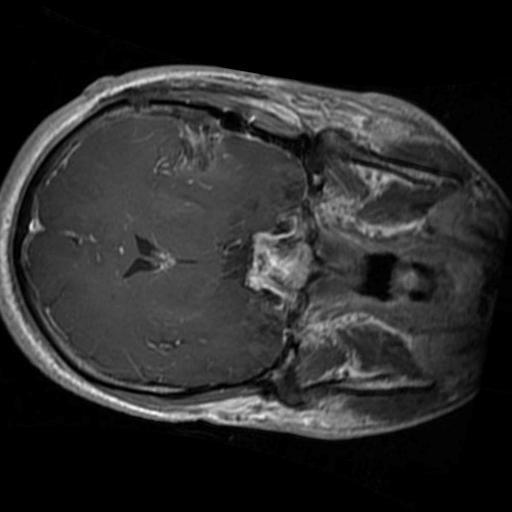
Label: brain_glioma